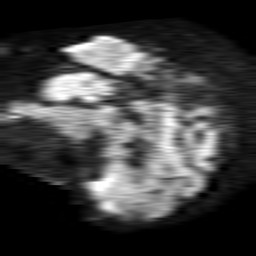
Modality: TRACE
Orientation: sagittal
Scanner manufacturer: philips
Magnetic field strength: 1.5 T
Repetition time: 4.6 s
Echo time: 0.08517 s